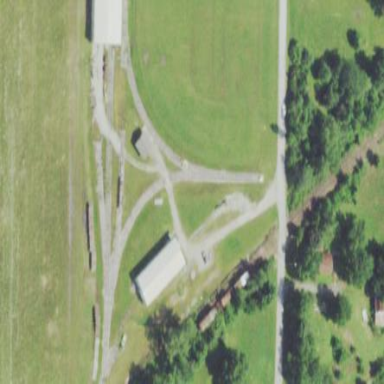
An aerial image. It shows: Railway museum.